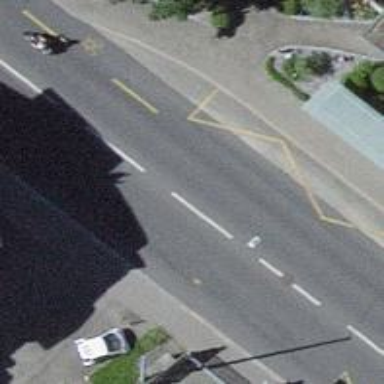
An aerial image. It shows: Public transport stop position.